Field crop: maize
Growth stage: 1
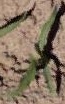
Species: maize